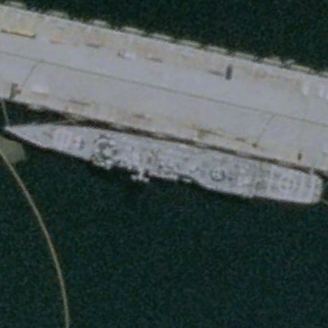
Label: cruiser